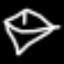
Label: diamond